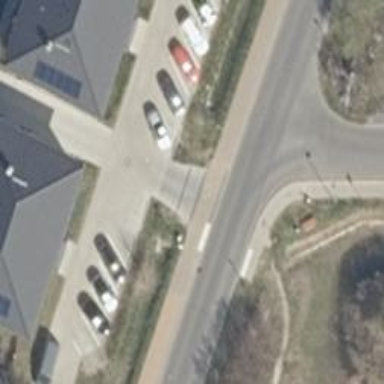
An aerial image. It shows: Smooth asphalt road in residential area.